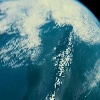
Label: cloud